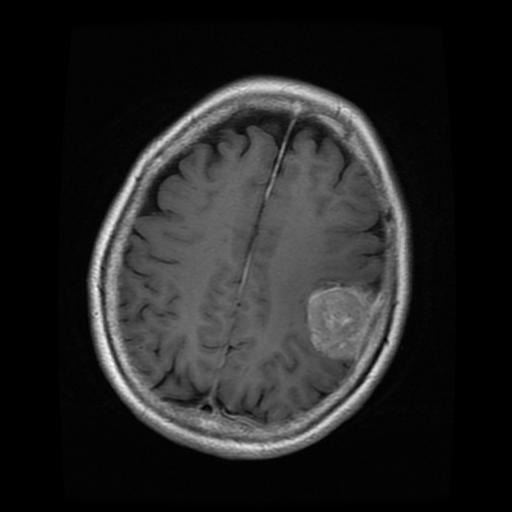
Label: meningioma